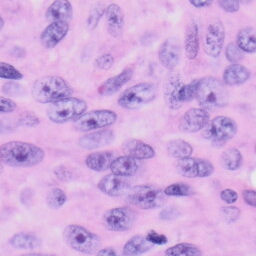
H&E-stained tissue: Skin